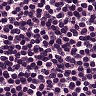
Metastatic tissue present: no